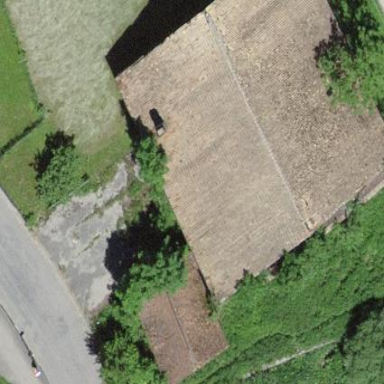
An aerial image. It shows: Farm building.